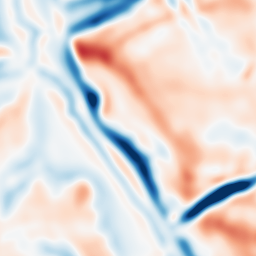
Category: multiscale
Decomposition family: dog
Decomposition parameters: sigma_low: 5
sigma_high: 10
Upsampling method: bicubic_3x
Upsampling parameters: scale: 3
Upsampling scale: 3